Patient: sex M, age 42
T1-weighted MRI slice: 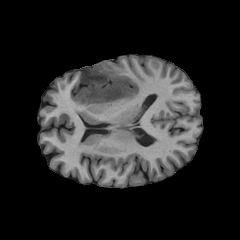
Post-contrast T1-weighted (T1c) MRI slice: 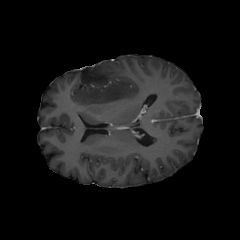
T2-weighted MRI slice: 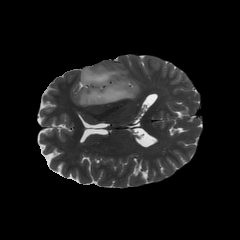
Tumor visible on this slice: yes
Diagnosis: Astrocytoma, IDH-mutant
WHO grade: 4